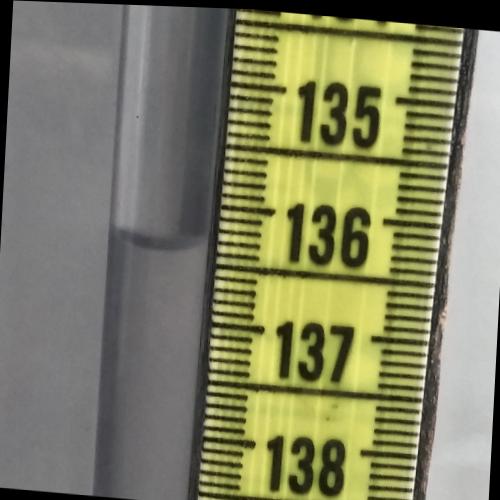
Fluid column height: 136.4 cm